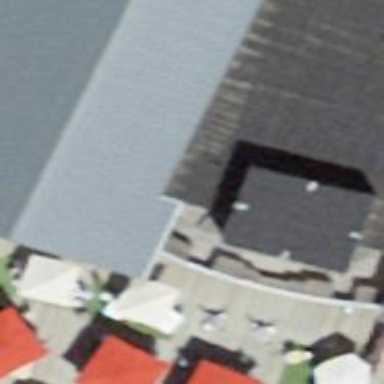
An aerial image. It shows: Restaurant.